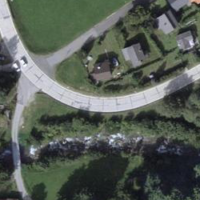
EUNIS habitat code: 23
Species observed at this site:
Aglais urticae
Melanargia galathea
Pachytodes cerambyciformis